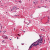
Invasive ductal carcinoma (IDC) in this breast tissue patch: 0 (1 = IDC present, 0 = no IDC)